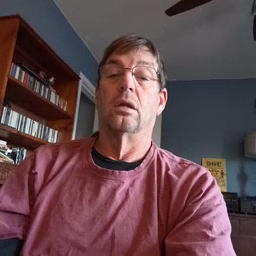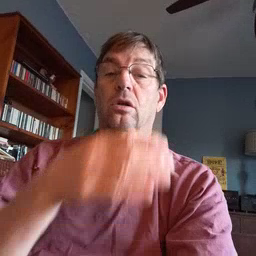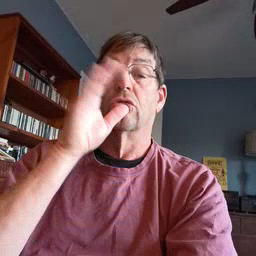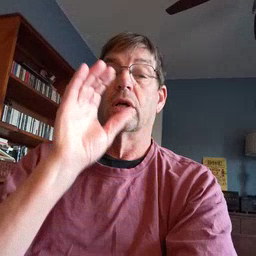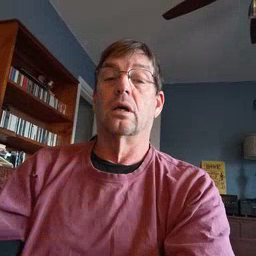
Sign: drink